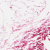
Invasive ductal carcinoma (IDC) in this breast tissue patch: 0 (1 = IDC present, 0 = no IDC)